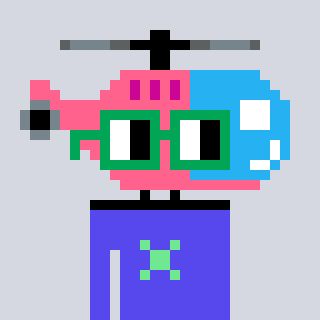
a pixel art character with square green glasses, a helicopter-shaped head and a computerblue-colored body on a cool background